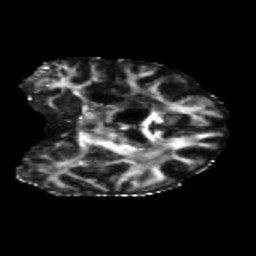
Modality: FA
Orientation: coronal
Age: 57
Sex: female
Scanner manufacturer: siemens
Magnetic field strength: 3 T
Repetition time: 5.25 s
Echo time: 0.08 s